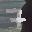
Label: 7